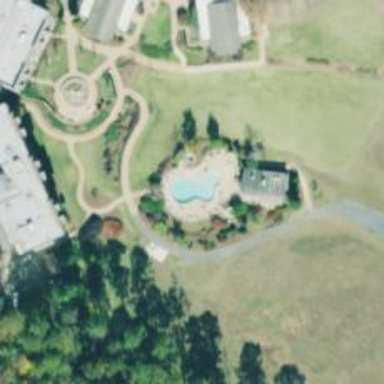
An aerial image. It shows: Swimming pool located in leisure land.